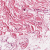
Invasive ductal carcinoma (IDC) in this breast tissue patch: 0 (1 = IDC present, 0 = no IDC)